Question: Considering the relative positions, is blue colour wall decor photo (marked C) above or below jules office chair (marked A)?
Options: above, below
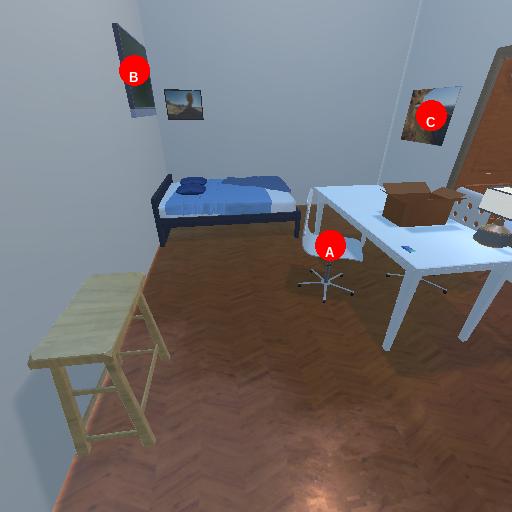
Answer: above